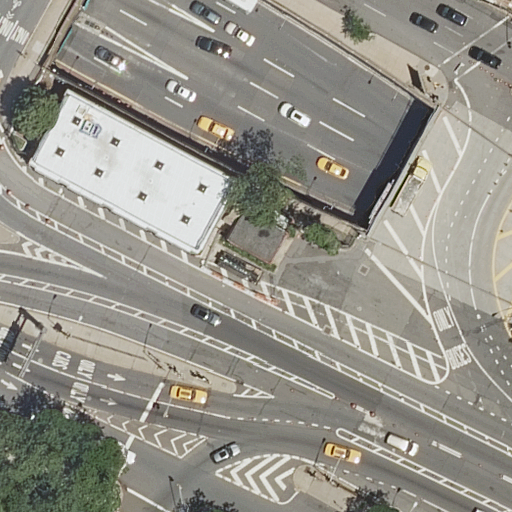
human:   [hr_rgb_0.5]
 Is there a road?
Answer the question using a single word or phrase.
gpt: yes

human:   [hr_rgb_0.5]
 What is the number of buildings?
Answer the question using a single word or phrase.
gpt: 2

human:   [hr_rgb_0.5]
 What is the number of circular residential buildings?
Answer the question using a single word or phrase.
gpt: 0

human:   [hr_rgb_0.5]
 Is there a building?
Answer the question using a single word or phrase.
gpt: yes

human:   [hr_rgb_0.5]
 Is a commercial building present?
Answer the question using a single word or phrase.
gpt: yes

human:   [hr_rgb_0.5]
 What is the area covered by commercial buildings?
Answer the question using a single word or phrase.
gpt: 719m2

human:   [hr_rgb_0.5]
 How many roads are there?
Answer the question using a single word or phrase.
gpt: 28

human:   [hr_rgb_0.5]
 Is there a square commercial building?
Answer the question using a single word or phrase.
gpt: no

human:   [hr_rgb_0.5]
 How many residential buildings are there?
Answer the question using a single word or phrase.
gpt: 0

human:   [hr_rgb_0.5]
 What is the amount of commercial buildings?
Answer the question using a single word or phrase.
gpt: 2

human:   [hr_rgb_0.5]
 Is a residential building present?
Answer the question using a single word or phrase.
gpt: no

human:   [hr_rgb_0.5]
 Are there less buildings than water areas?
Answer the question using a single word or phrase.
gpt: no

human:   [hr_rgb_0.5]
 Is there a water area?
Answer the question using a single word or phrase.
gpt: no

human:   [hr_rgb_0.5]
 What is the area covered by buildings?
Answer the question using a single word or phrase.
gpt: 719m2

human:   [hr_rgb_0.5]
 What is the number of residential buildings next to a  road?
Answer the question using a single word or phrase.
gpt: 0

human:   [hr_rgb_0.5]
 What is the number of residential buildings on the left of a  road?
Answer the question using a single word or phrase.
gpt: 0

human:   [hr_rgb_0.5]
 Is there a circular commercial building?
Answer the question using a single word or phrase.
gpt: no

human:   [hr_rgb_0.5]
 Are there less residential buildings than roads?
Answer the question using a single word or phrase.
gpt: yes

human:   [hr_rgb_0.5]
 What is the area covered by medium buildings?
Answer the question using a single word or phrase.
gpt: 0m2

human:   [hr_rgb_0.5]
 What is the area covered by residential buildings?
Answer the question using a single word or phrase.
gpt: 0m2

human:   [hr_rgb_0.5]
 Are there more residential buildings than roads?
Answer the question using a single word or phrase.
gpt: no

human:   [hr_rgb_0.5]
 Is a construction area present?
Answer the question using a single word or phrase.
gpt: no

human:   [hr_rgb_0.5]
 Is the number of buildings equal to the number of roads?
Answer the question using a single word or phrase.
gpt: no

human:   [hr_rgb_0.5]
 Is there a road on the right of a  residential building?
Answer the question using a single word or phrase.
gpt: no

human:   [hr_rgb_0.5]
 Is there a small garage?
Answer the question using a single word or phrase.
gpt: no

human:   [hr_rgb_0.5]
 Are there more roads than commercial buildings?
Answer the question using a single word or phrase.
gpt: yes

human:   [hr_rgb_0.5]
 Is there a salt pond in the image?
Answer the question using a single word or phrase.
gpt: no

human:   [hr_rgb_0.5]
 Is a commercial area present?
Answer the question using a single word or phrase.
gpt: no

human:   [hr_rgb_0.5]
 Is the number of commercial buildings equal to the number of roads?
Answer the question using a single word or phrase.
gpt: no

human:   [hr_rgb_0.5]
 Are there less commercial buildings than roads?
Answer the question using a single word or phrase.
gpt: yes

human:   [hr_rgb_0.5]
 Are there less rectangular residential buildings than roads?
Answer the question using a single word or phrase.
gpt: yes

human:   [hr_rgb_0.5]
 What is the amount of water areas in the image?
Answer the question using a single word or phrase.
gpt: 0

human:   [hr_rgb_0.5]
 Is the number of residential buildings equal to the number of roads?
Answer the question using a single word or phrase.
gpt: no

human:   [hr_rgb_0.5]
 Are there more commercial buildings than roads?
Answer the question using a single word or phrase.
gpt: no

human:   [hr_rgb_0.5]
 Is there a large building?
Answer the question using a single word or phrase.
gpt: yes

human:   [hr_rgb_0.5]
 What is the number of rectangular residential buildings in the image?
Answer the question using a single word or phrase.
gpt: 0

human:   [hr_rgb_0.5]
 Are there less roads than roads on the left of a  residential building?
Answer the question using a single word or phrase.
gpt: no

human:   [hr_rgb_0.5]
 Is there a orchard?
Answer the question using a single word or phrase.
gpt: no

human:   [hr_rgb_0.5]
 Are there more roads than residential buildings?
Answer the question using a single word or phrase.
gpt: yes

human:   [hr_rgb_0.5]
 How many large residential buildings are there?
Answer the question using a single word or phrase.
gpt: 0

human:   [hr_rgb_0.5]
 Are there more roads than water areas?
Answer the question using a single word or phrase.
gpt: yes

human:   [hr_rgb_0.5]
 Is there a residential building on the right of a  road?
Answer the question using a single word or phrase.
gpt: no

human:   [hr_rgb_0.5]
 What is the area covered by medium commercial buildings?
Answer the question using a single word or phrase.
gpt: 0m2

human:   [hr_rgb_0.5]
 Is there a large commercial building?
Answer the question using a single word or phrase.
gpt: yes

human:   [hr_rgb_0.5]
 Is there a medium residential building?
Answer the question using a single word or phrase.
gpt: no

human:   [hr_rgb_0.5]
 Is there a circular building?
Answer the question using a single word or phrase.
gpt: no

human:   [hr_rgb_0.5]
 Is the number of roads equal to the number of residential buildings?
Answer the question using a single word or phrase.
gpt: no

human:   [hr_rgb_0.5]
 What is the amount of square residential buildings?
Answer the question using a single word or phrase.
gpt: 0

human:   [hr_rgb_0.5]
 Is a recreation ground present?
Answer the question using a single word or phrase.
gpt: no

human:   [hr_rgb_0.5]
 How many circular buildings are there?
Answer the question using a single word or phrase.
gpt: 0

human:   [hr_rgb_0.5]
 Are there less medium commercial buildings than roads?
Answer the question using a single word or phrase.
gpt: yes

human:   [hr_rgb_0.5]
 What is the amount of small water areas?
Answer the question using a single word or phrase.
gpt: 0

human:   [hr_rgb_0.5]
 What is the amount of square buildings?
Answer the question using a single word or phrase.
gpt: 0

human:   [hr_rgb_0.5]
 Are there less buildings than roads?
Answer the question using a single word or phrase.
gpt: yes

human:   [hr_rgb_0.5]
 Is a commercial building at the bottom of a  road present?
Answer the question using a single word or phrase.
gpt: yes

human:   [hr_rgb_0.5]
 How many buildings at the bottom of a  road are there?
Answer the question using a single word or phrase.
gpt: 2

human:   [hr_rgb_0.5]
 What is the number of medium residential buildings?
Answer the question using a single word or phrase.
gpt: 0

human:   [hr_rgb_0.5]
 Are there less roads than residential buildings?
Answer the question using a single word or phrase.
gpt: no

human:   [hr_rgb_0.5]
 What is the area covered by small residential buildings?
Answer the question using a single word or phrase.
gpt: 0m2

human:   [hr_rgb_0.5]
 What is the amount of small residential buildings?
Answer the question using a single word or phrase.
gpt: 0

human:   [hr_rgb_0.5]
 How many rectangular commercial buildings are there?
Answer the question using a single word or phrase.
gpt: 1

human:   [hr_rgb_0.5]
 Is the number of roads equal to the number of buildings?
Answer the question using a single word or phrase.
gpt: no

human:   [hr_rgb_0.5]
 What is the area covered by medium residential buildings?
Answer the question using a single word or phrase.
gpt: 0m2

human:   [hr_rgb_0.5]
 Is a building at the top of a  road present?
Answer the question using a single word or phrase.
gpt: yes